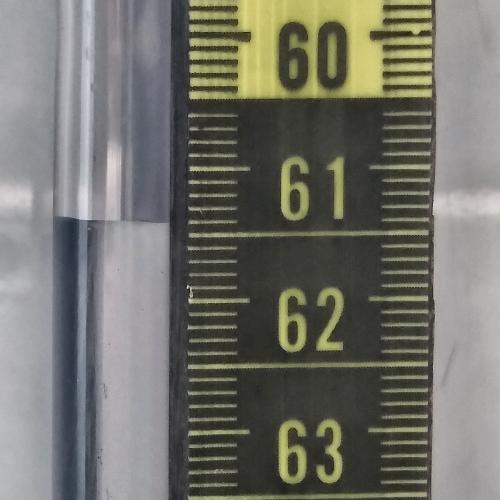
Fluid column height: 61.4 cm